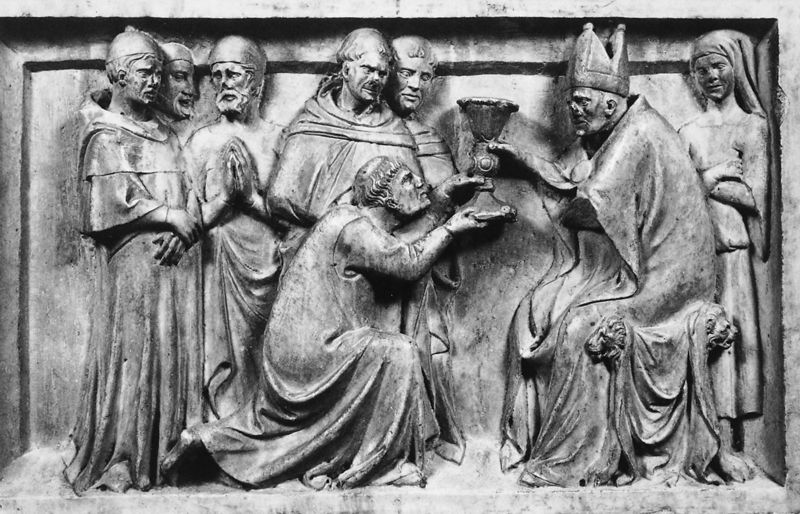
Titel: Grabmal für Simone Saltarelli
Künstler: Nino d’Andrea Pisano
Standort: Pisa, S. Caterina (EU - I - Toskana)
Schlagwörter: frau, kelch, kutte, relief, könig, detail, kö, beten, mönch, tiara, übergabe, löwe, fresco, ig